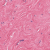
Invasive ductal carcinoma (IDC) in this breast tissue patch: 0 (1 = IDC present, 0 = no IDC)